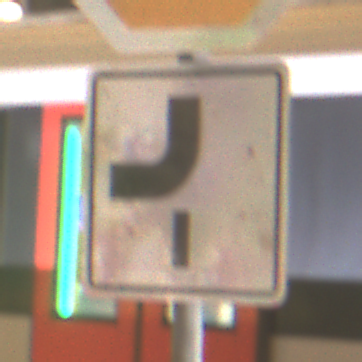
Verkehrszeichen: VerlaufVorfahrtsstrasse7
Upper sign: Stop
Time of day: NotSpecified
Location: Indoor (Urban)
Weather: NotSpecified
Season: NotSpecified
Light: Artificial